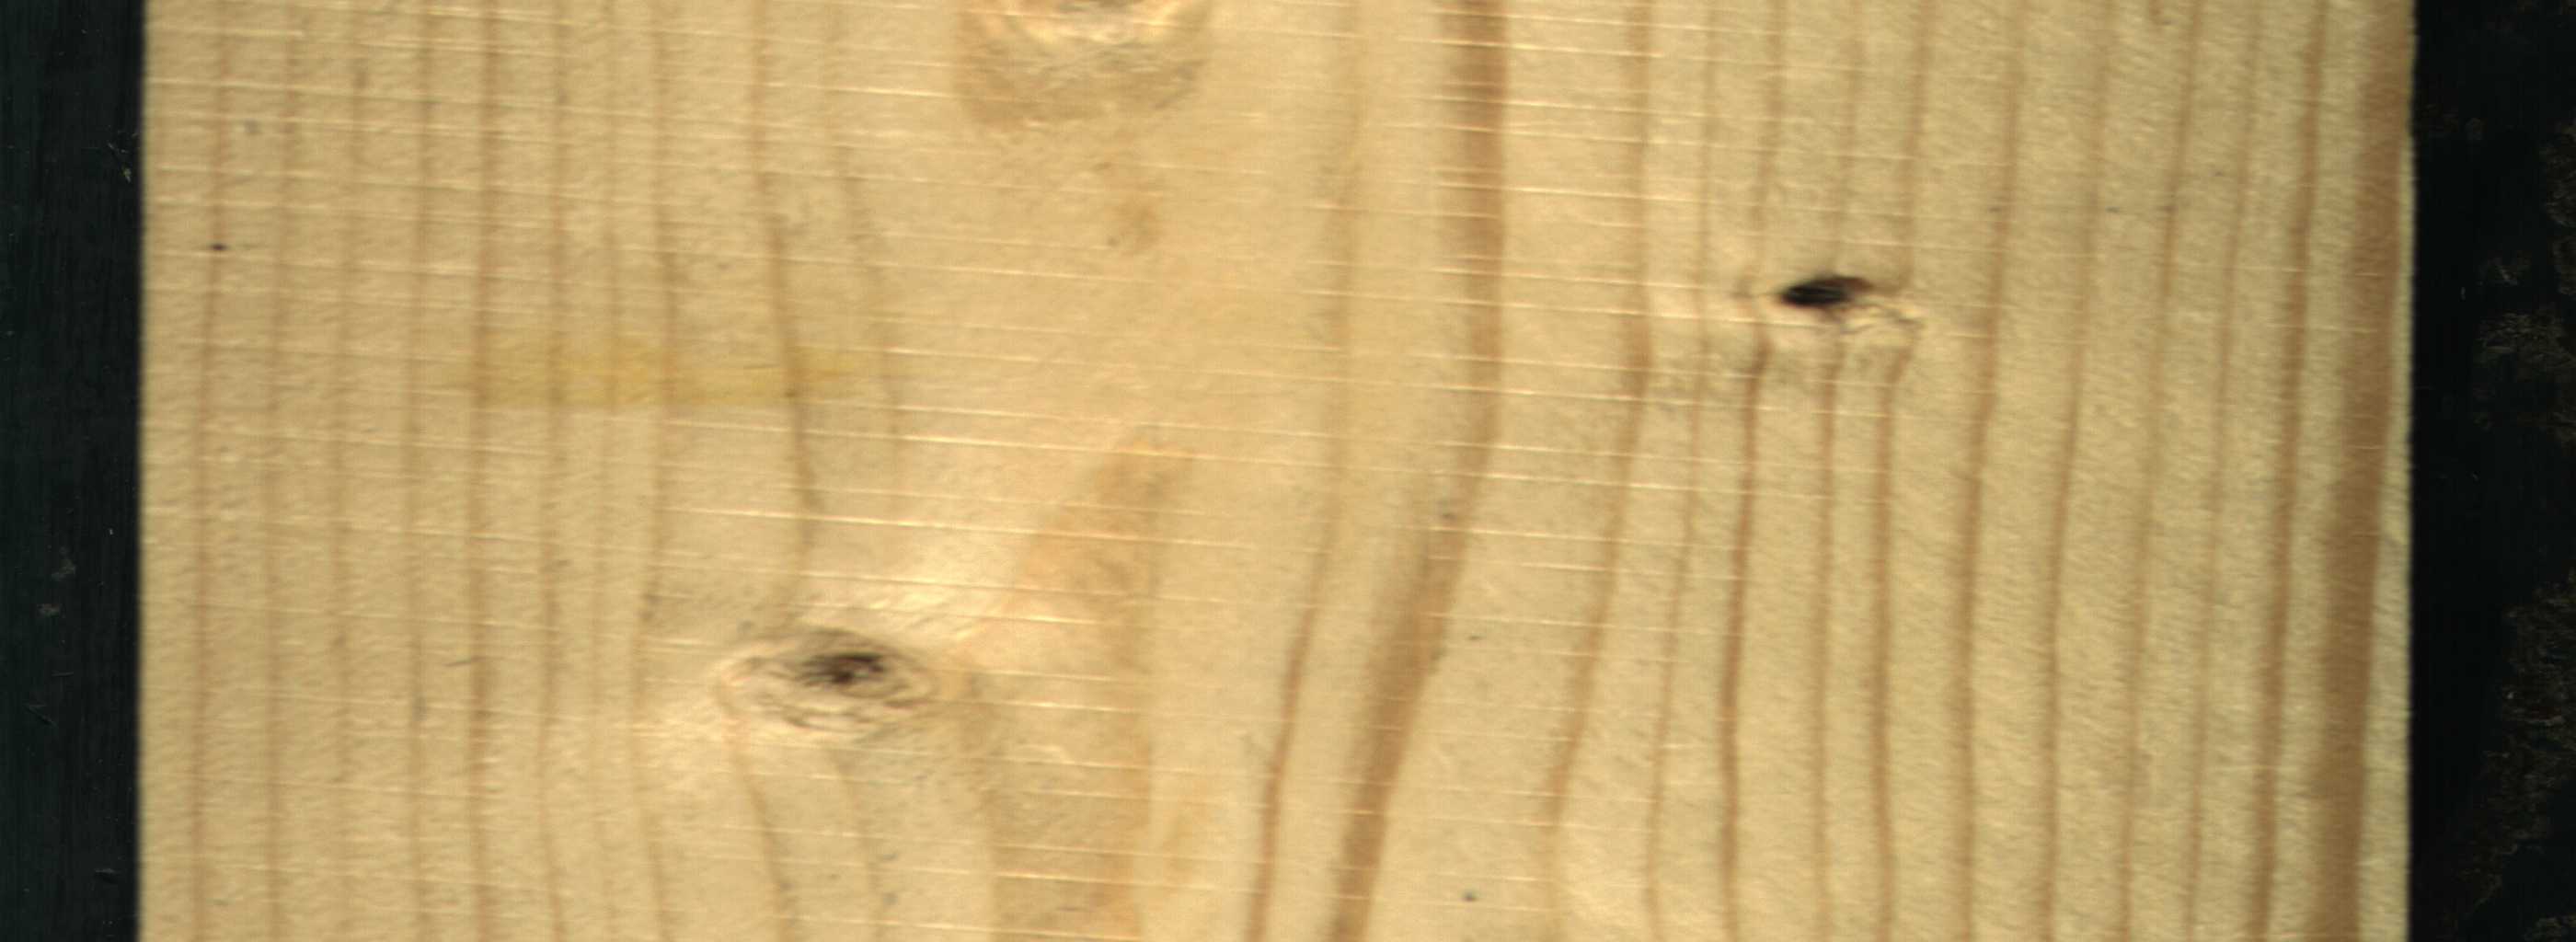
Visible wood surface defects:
Dead_Knot
Dead_Knot